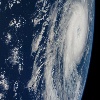
Label: cloud